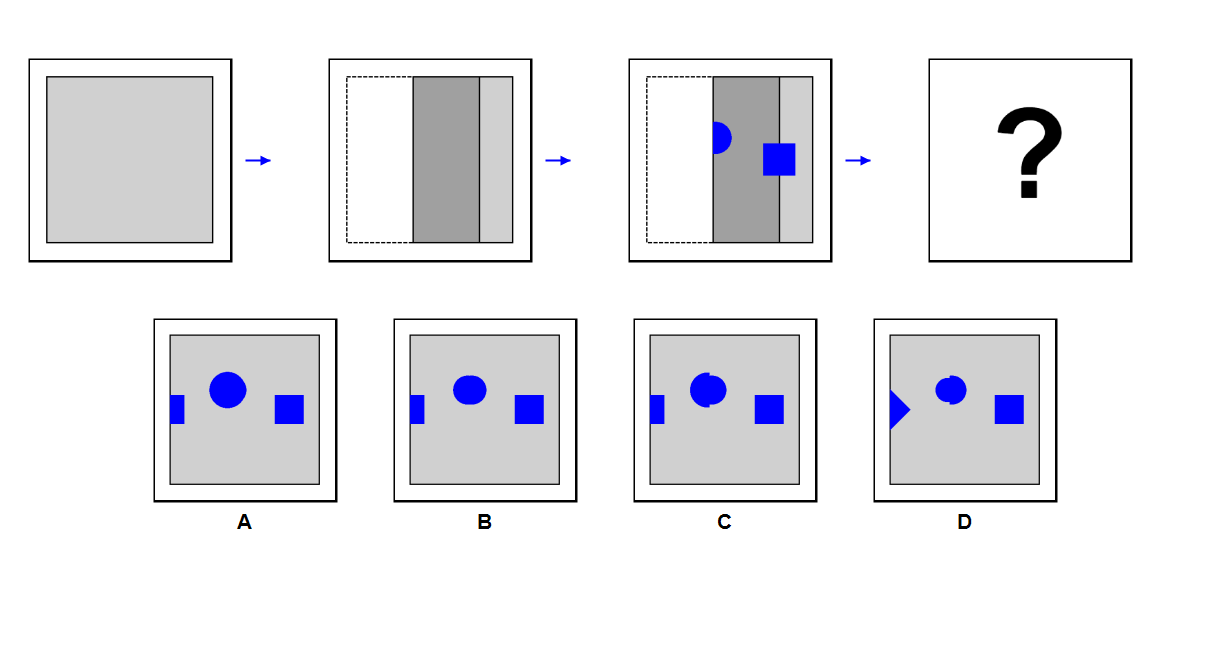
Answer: B